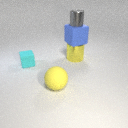
large yellow metal cylinder to the right of large yellow rubber sphere